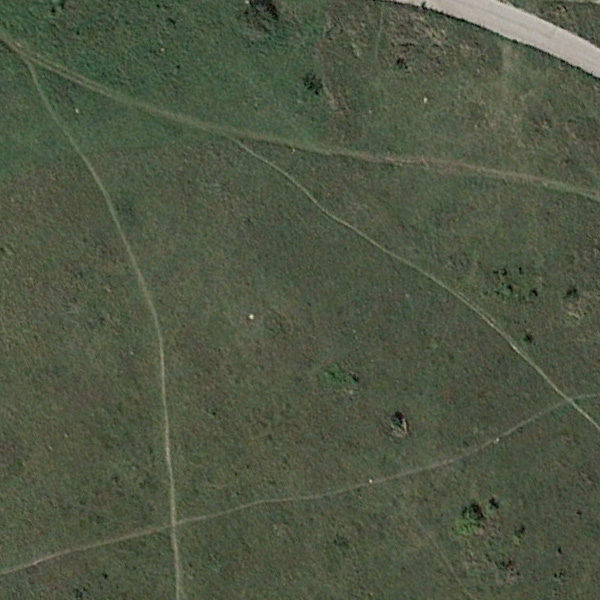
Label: Meadow